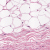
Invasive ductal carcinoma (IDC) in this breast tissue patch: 0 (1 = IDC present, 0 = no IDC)